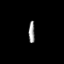
Tissue: prostate
Cell type: T cells
Senescence score: 0.2415
Nuclear area (px): 135
Mean DAPI intensity: 148.674